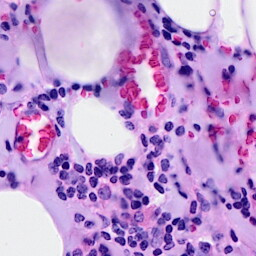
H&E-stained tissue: Breast